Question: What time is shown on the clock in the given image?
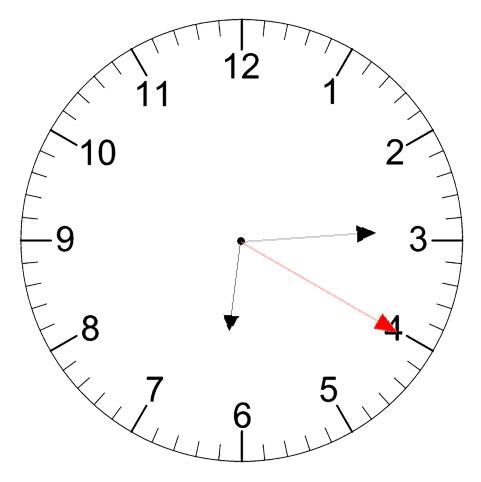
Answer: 06:14:20